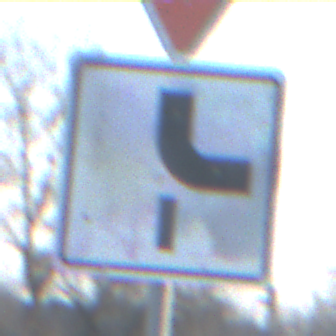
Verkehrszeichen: VerlaufVorfahrtsstrasse10
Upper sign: VorfahrtGewaehren
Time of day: SunriseSunset
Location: Outdoor (Suburban)
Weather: PartlyCloudy
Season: Winter
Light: Natural